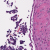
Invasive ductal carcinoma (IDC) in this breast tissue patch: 1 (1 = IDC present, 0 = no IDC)